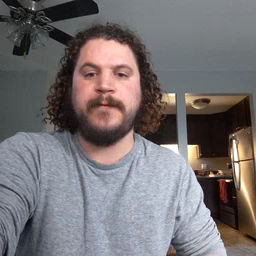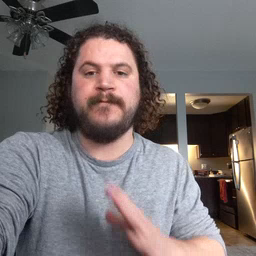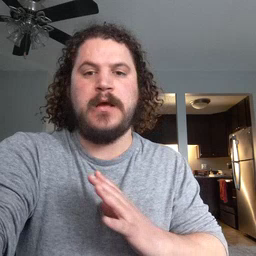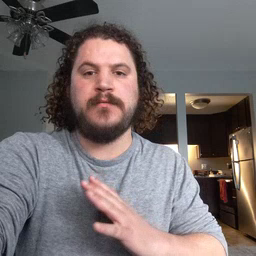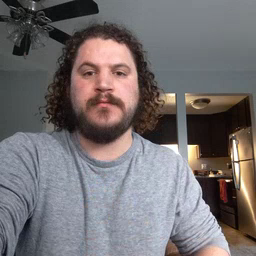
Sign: fine